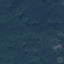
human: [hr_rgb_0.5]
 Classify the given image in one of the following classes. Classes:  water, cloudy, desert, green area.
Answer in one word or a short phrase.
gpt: green area